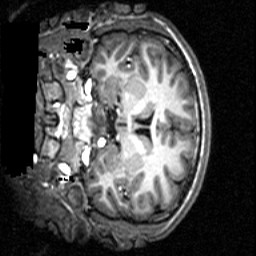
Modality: T1w
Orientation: coronal
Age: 19
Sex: male
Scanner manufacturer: siemens
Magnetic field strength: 2.894 T
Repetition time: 2.3 s
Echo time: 0.0021 s